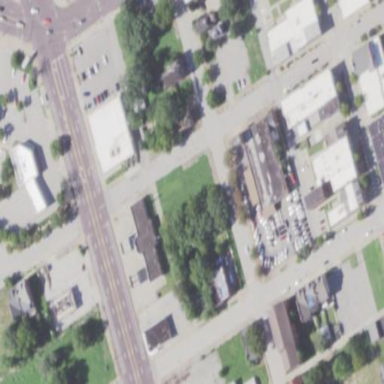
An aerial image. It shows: Sidewalk.